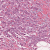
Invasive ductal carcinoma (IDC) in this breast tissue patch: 1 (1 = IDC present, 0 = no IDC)